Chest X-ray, AP view. Patient: 60 years old, sex M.
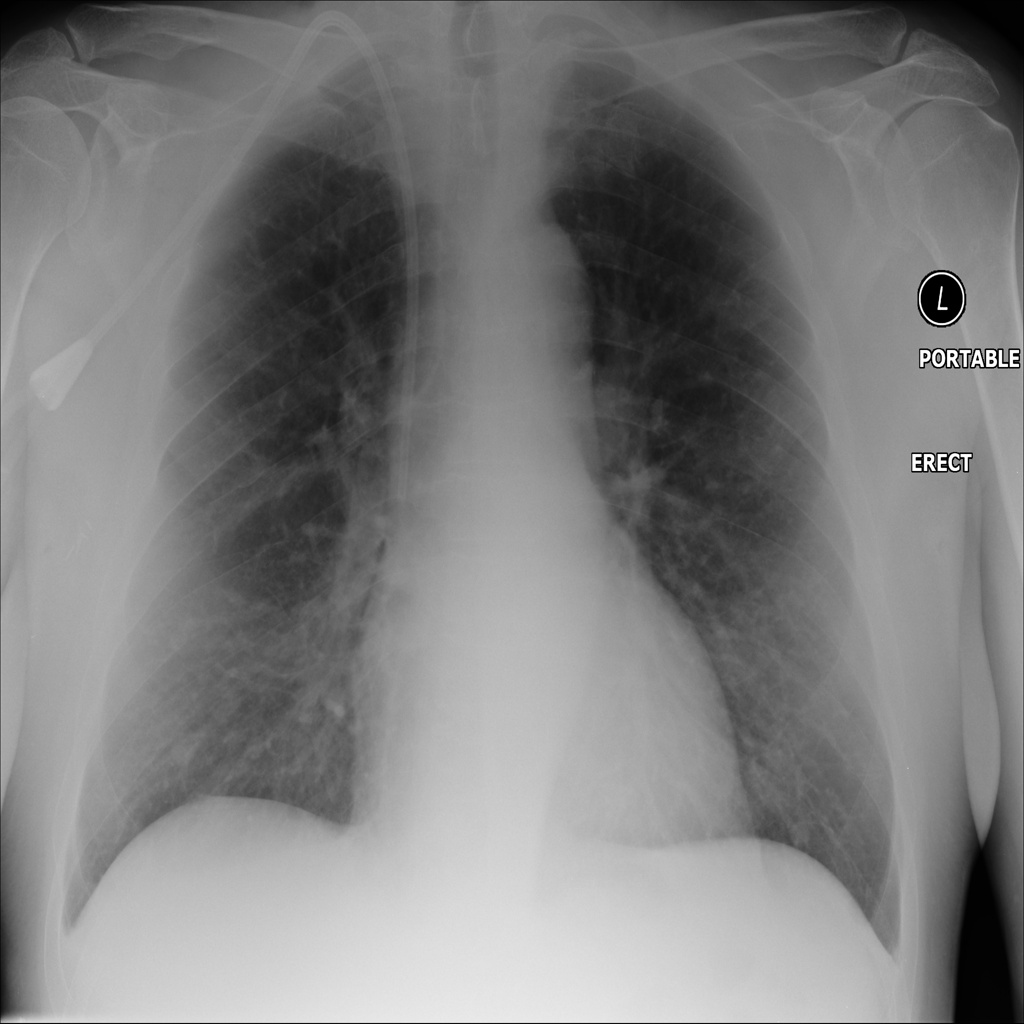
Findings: No Finding